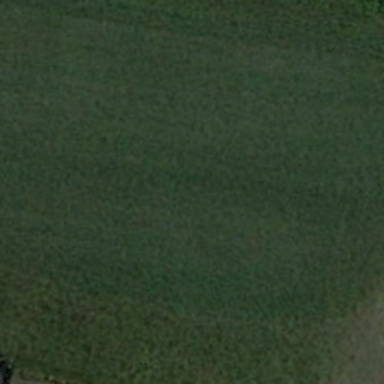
A green tree is near a piece of green meadow .